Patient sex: M
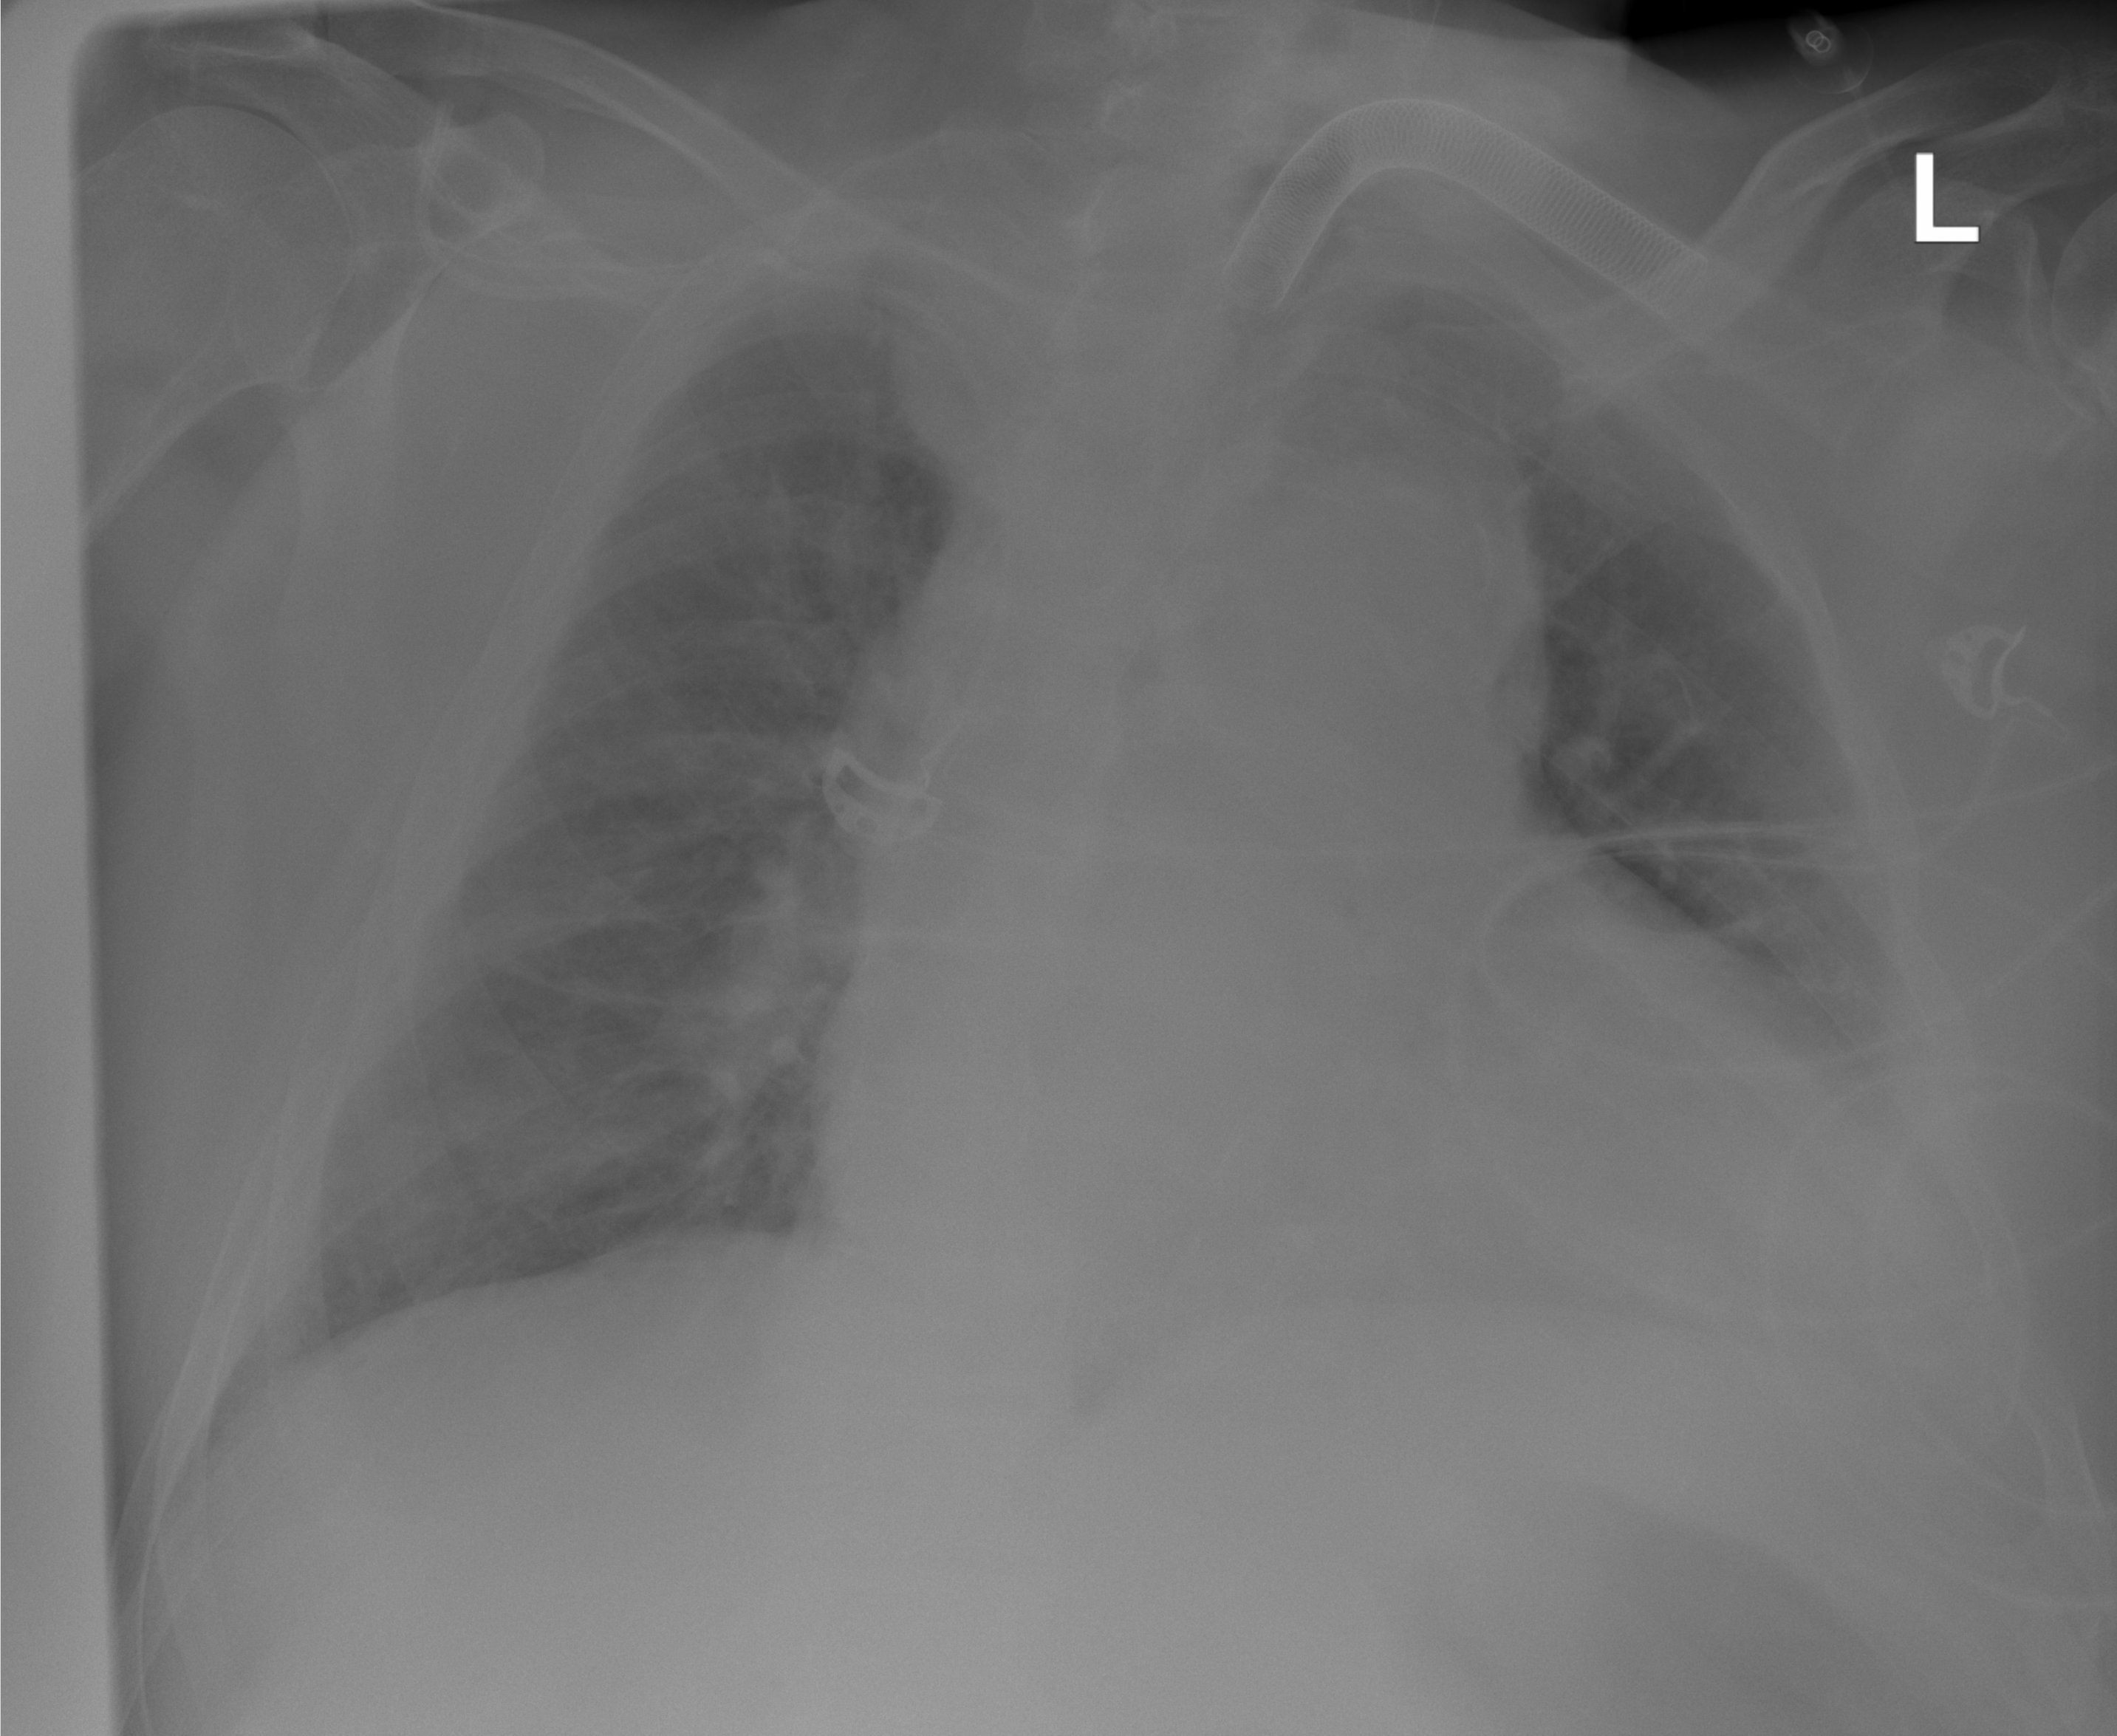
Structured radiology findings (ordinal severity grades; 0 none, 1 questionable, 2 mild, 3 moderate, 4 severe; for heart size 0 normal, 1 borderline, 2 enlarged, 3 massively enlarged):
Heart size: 3
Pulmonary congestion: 2
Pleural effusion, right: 0
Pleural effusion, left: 0
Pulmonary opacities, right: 0
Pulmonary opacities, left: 0
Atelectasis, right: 0
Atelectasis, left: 0